Question: When you do a regression in Eviews, you get a panel of statistics like this:

Is there a way in R in which I can get all/most of these statistics about a regression in R in one list as well?
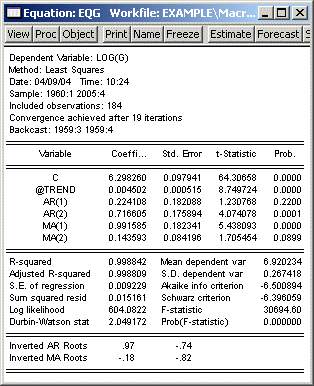
Answer: See 'summary', which will produce summaries for most classes of regression object.
For example, from 'help(glm)':
'''
> clotting <- data.frame(
+ u = c(5,10,15,20,30,40,60,80,100),
+ lot1 = c(118,58,42,35,27,25,21,19,18),
+ lot2 = c(69,35,26,21,18,16,13,12,12))
> summary(glm(lot1 ~ log(u), data = clotting, family = Gamma))
Call:
glm(formula = lot1 ~ log(u), family = Gamma, data = clotting)
Deviance Residuals:
Min 1Q Median 3Q Max
-0.04008 -0.03756 -0.02637 0.02905 0.08641
Coefficients:
Estimate Std. Error t value Pr(>|t|)
(Intercept) -<PHONE> <PHONE> -17.85 4.28e-07 ***
log(u) <PHONE> <PHONE> 36.98 2.75e-09 ***
---
Signif. codes: 0 '***' 0.001 '**' 0.01 '*' 0.05 '.' 0.1 ' ' 1
(Dispersion parameter for Gamma family taken to be 0.002446059)
Null deviance: 3.51283 on 8 degrees of freedom
Residual deviance: 0.01673 on 7 degrees of freedom
AIC: 37.99
Number of Fisher Scoring iterations: 3
'''
The big win of R over GUI programs is generally that the output from functions is available. So you can do:
'''
> s = summary(glm(lot1 ~ log(u), data = clotting, family = Gamma))
> s$coefficients[1,]
Estimate Std. Error t value Pr(>|t|)
-1.655438e-02 9.275466e-04 -1.784749e+01 4.279149e-07
> s$cov.scaled
(Intercept) log(u)
(Intercept) 8.603427e-07 -3.606457e-07
log(u) -3.606457e-07 1.721915e-07
'''
To get the t's and p's and all that for parameters, or the scaled covariance matrix. But always read the docs for the summary method to make sure you are getting what you think you are getting. Sometimes things in the returned object may be calculated on transformed scales, and presented on untransformed scales when the object is printed.
Note however that what you seem to have shown as an example is an ARIMA model, and there's no nice 'summary' function for 'arima' objects in R:
'''
> m = arima(lh, order = c(1,0,1))
> summary(m)
Length Class Mode
coef 3 -none- numeric
sigma2 1 -none- numeric
var.coef 9 -none- numeric
mask 3 -none- logical
loglik 1 -none- numeric
aic 1 -none- numeric
arma 7 -none- numeric
residuals 48 ts numeric
call 3 -none- call
series 1 -none- character
code 1 -none- numeric
n.cond 1 -none- numeric
model 10 -none- list
'''
this is just the default summary for a list object with those elements. Simply printing it gets you a few things:
'''
> m
Call:
arima(x = lh, order = c(1, 0, 1))
Coefficients:
ar1 ma1 intercept
0.4522 0.1982 2.4101
s.e. 0.1769 0.1705 0.1358
sigma^2 estimated as 0.1923: log likelihood = -28.76, aic = 65.52
'''